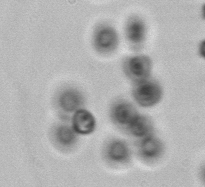
Label: Phaeocystis